Question: i have designed an entry form as shown,
i need to have same space between .
My code is as follows,
'''
var patientForm = new Ext.FormPanel({
layout: 'column',
columnWidth:1.5,
renderTo: "patientCreation",
frame: true,
autoScroll:true,
title: 'Create Patient',
bodyStyle: 'padding:9px',
width: 900,
items: [
{ xtype: 'textfield',
fieldLabel: 'FirstName',
name: 'firstName',
vtype : 'alpha',
allowBlank:false
},{
xtype: 'textfield',
fieldLabel: 'MiddleName',
name: 'middleName',
vtype : 'alpha'
},{
xtype: 'textfield',
fieldLabel: 'LastName',
name: 'lastName',
vtype : 'alpha',
allowBlank:false
},{
xtype: 'textfield',
fieldLabel: 'Email',
name: 'email',
vtype: 'email',
allowBlank:false
},
....
....
]
'''
How to leave/increase space between column?
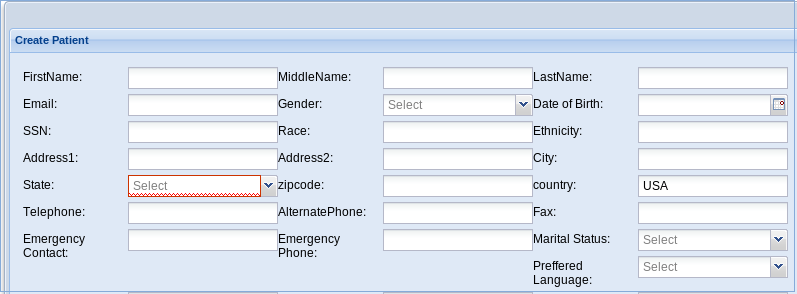
Answer: If you know your number of columns, use column layout. Otherwise do this:
'''
defaults: {
labelStyle: 'padding-left:10px;'
},
items: [...]
'''